Question: Am building a facebook tab page app for my client. Here am using mutifriend selector for request friend to App.
'''
function multifriend_request(checkedgame){
FB.ui({ method: 'apprequests',
title:'Bayern3',
message:"Mit BAYERN 3 und dem FC Bayern-Bus ins Stadion!"
}, callbackmultifriend_request);
}
'''
When i call this function a multifriend popup window opens and user can sent request to their friends.
Friends will get the request in their game centre like the following way

There are two buttons accept and close, when they tap on accept it will redirect to my app and i will do some status updating based on that. But when they tap on close button am not getting any feedback. My requirement is to know the status of app reject status.
I have three statuses in my App page
1. Accept
2. Pending
3. Reject Is there any way to get the Reject status for a particular app request. Please help me to solve this issue. Thanks
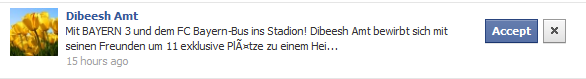
Answer: Facebook does not inform apps of rejected requests, but it does count them on the Insights page so you can monitor them there. The best way to handle this would be to timeout the request after x days.
You can call 'DELETE {request_id}', using your app access token, to remove the request after x days and log it as "rejected".